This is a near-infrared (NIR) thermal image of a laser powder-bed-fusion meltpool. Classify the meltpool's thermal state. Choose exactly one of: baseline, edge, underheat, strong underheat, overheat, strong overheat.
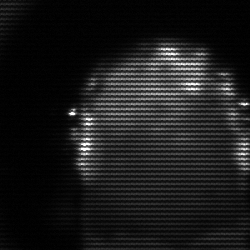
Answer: baseline